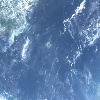
Label: water